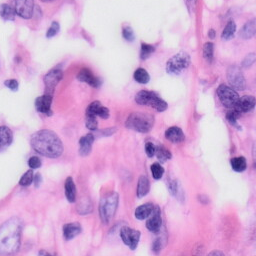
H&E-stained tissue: Skin